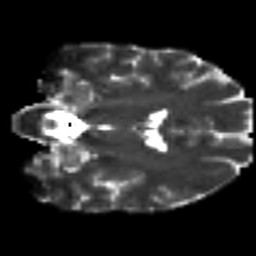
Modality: T2w
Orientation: coronal
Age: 23
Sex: female
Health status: ill
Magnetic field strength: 3 T
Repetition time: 8.4 s
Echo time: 0.0926 s